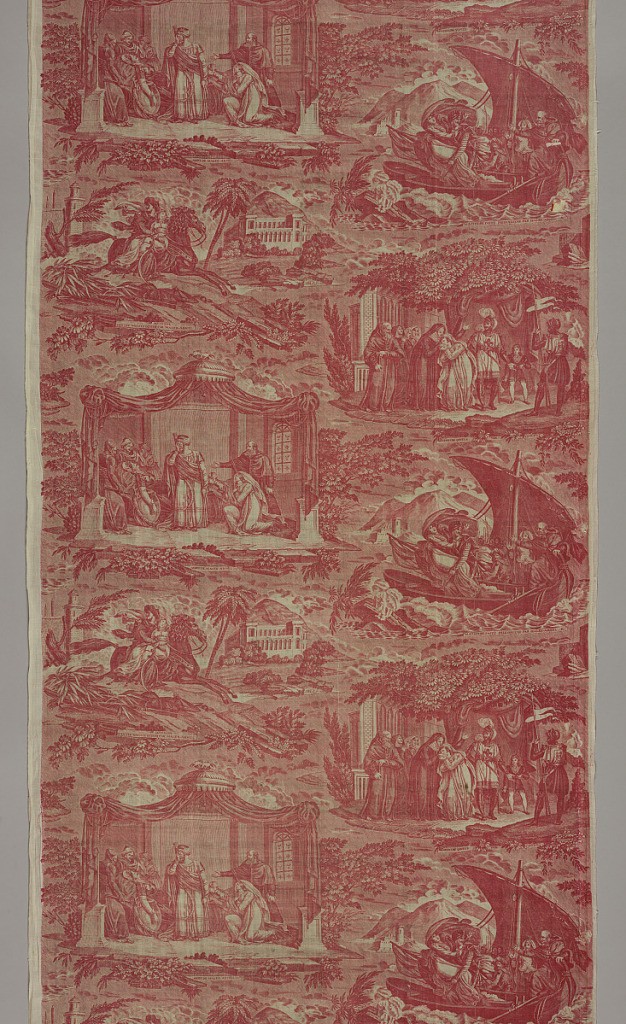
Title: Mathilde et Malek Adhel
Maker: Favre Petitpierre, France, 1802–1818
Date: ca. 1820
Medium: cotton Technique: printed on plain weave
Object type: Textile
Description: Four vignettes depicting scenes from the second Crusade story of "Mathilde et Malek Adhel." Printed in red on white ground.